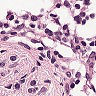
Metastatic tissue present: no